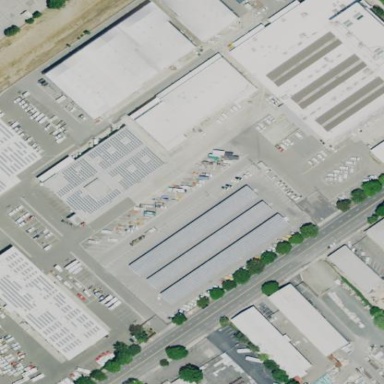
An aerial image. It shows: Industrial depot area.